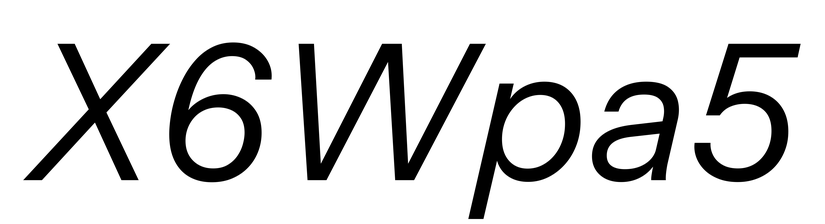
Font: InstrumentSans-Italic_Italic